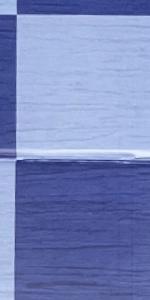
Label: Empty